Question: I am trying to configure my Vaadin Application (version 7.7.15) to support IPv6 and somehow the URL is encoded incorrectly.
For example: If the ip is: fd71:2d5a:e15a:1ed3::1, on browser you access it like this: <URL>.
The problem is that the character '[' is replaced with '%5B' and the character ']' is replaced with '%5D'.
This encoding cause a "Failed to construct WebSocket: The URL is invalid; JavaScriptException [SyntaxError]" as the picture is describing.
But if I modify the @Push annotation from @Push(transport = Transport.WEBSOCKET_XHR) to @Push(transport = Transport.LONG_POLLING), I am able to access the UI, but the API Calls are very very slow.
Can anyone tell me please how can I escape those characters from been encoded?
Thank you,
George

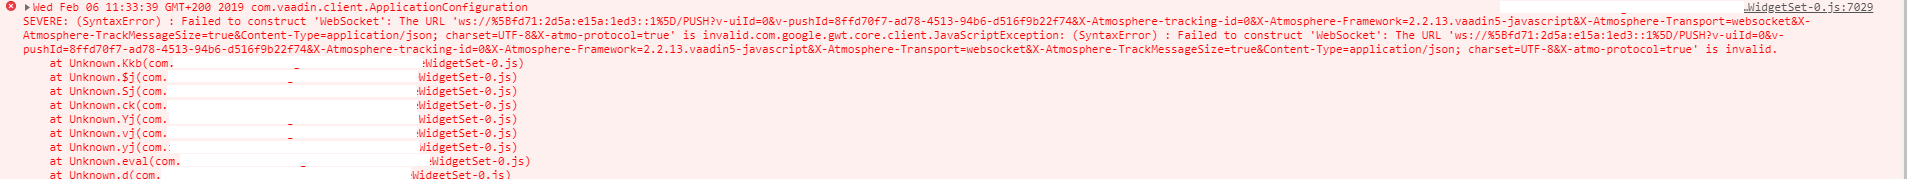
Answer: This bug was resolved into the Atmosphere Framework as you can see in the pull request linked below:
<URL>
Regards,
George